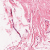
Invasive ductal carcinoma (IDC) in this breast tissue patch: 0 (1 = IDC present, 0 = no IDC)